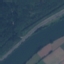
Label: River